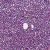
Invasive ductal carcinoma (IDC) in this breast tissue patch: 1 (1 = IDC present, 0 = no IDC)